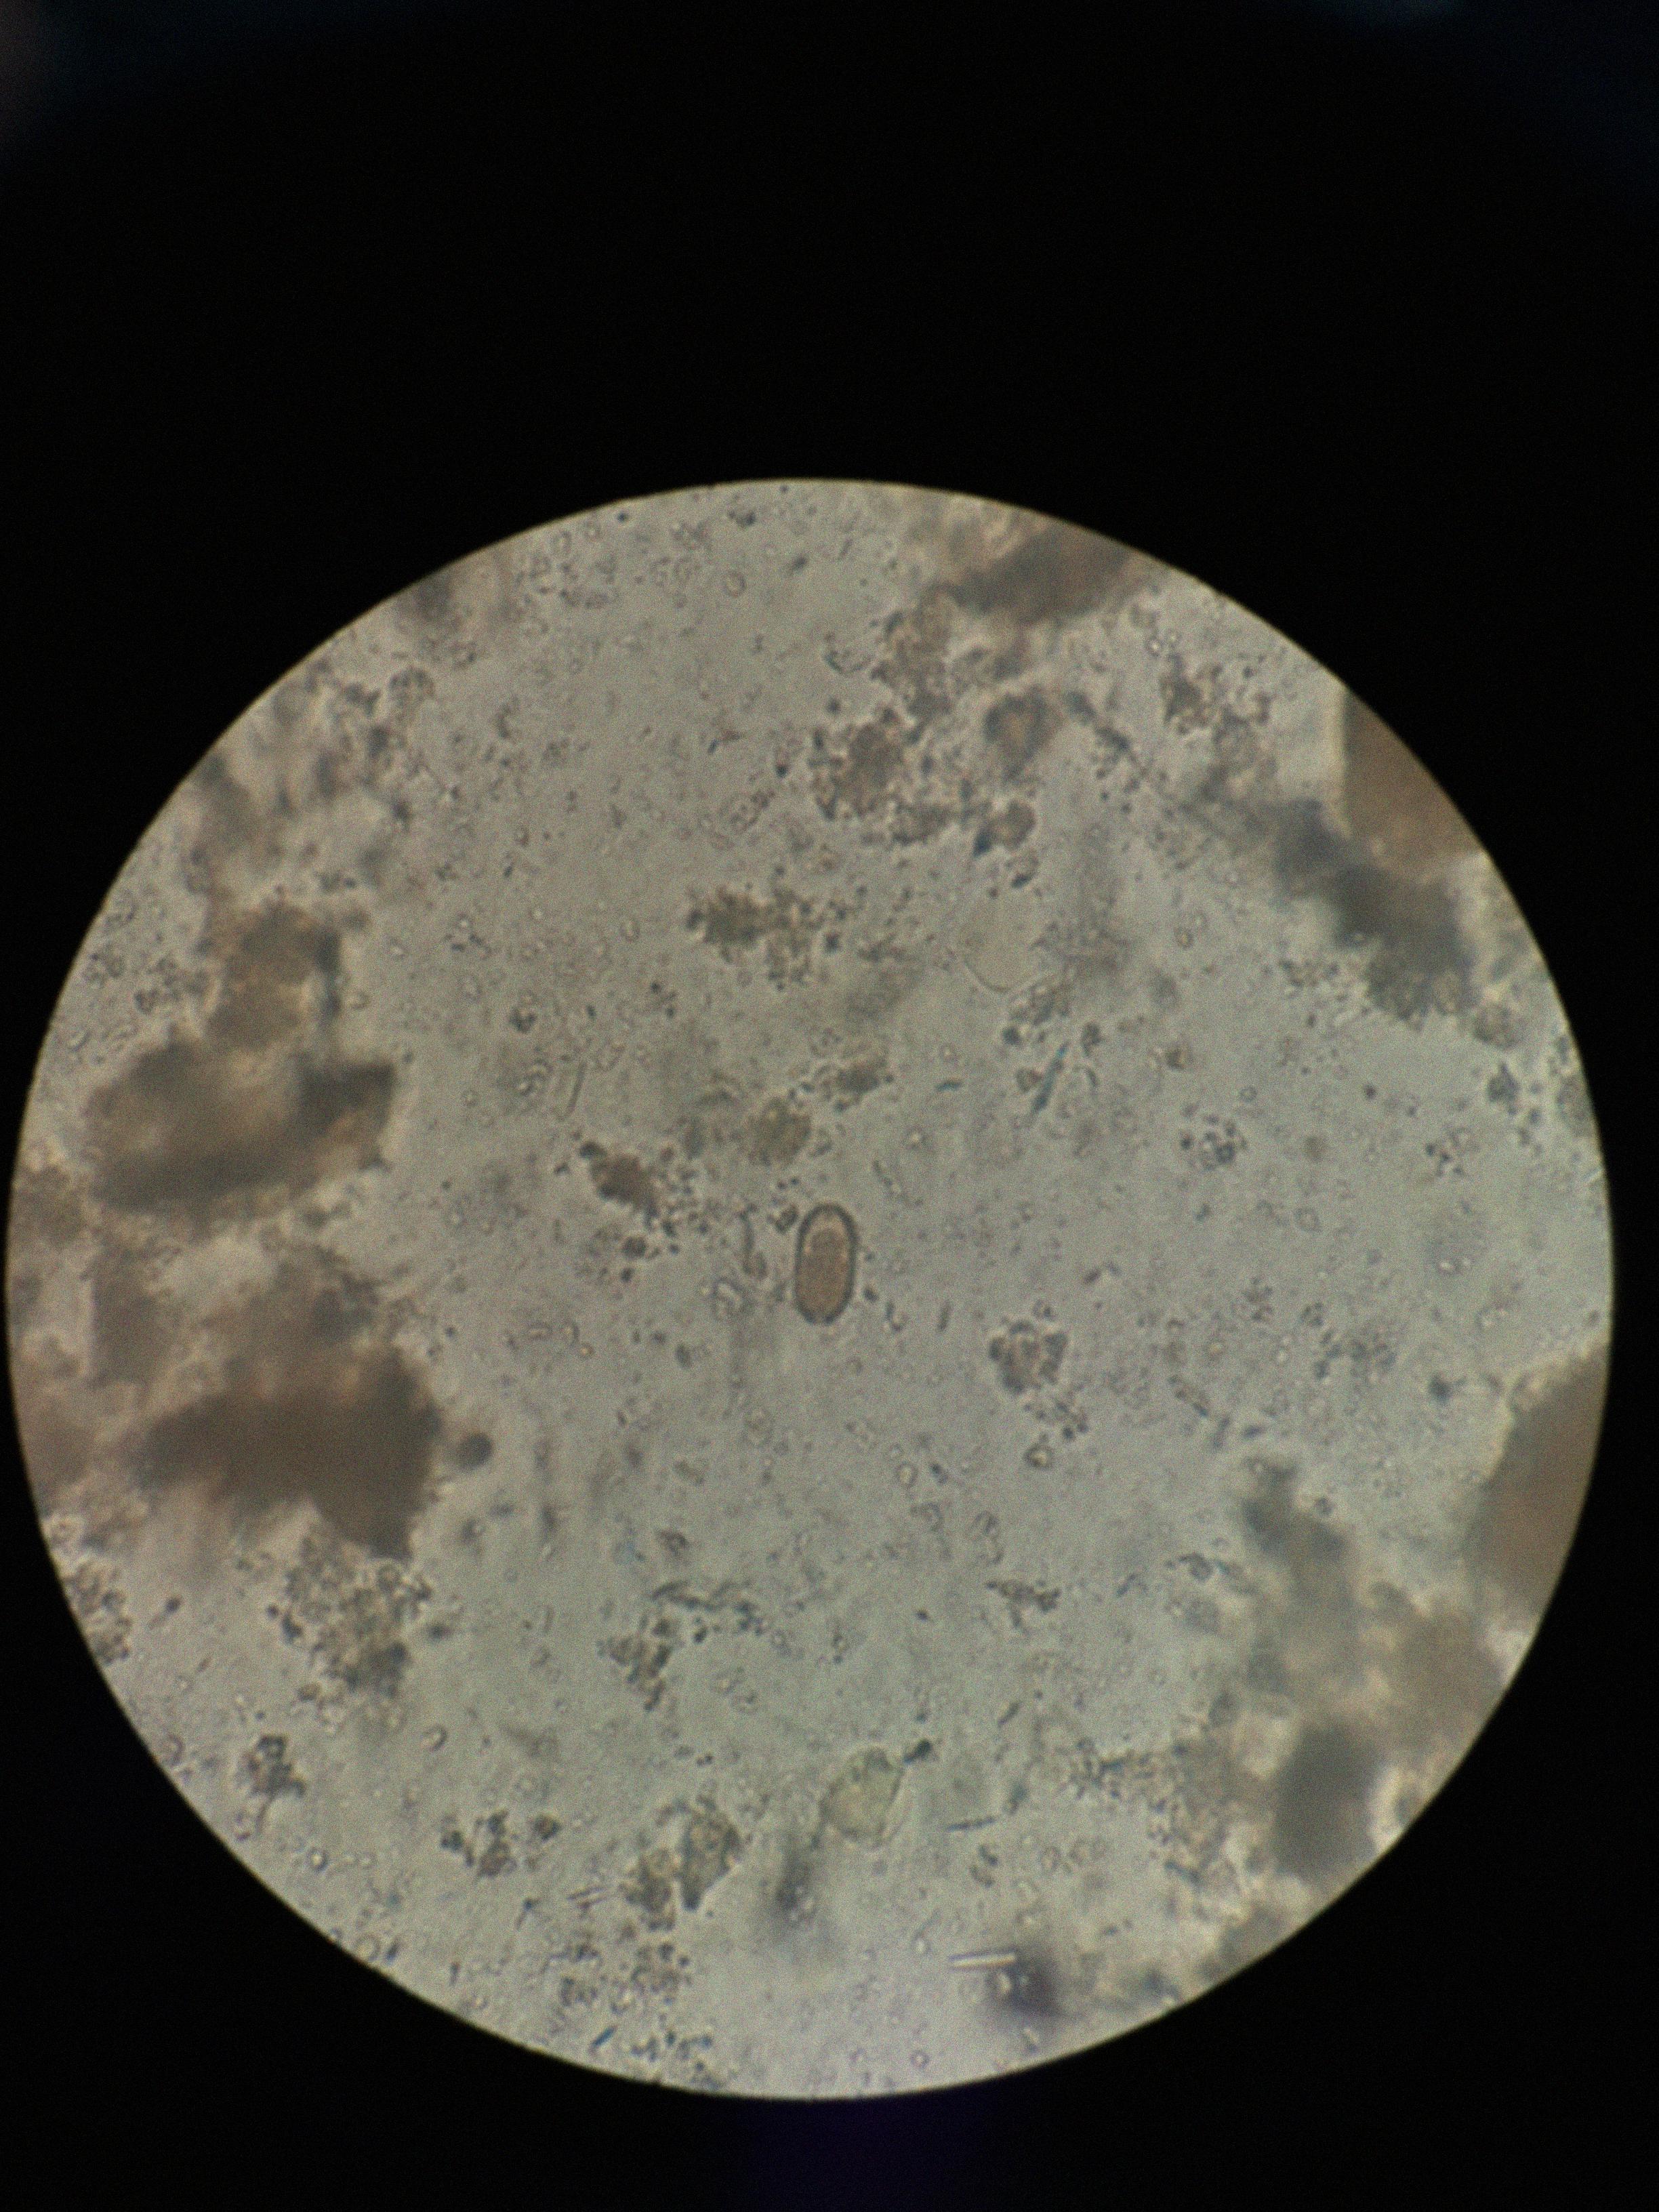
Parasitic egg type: Capillaria philippinensis